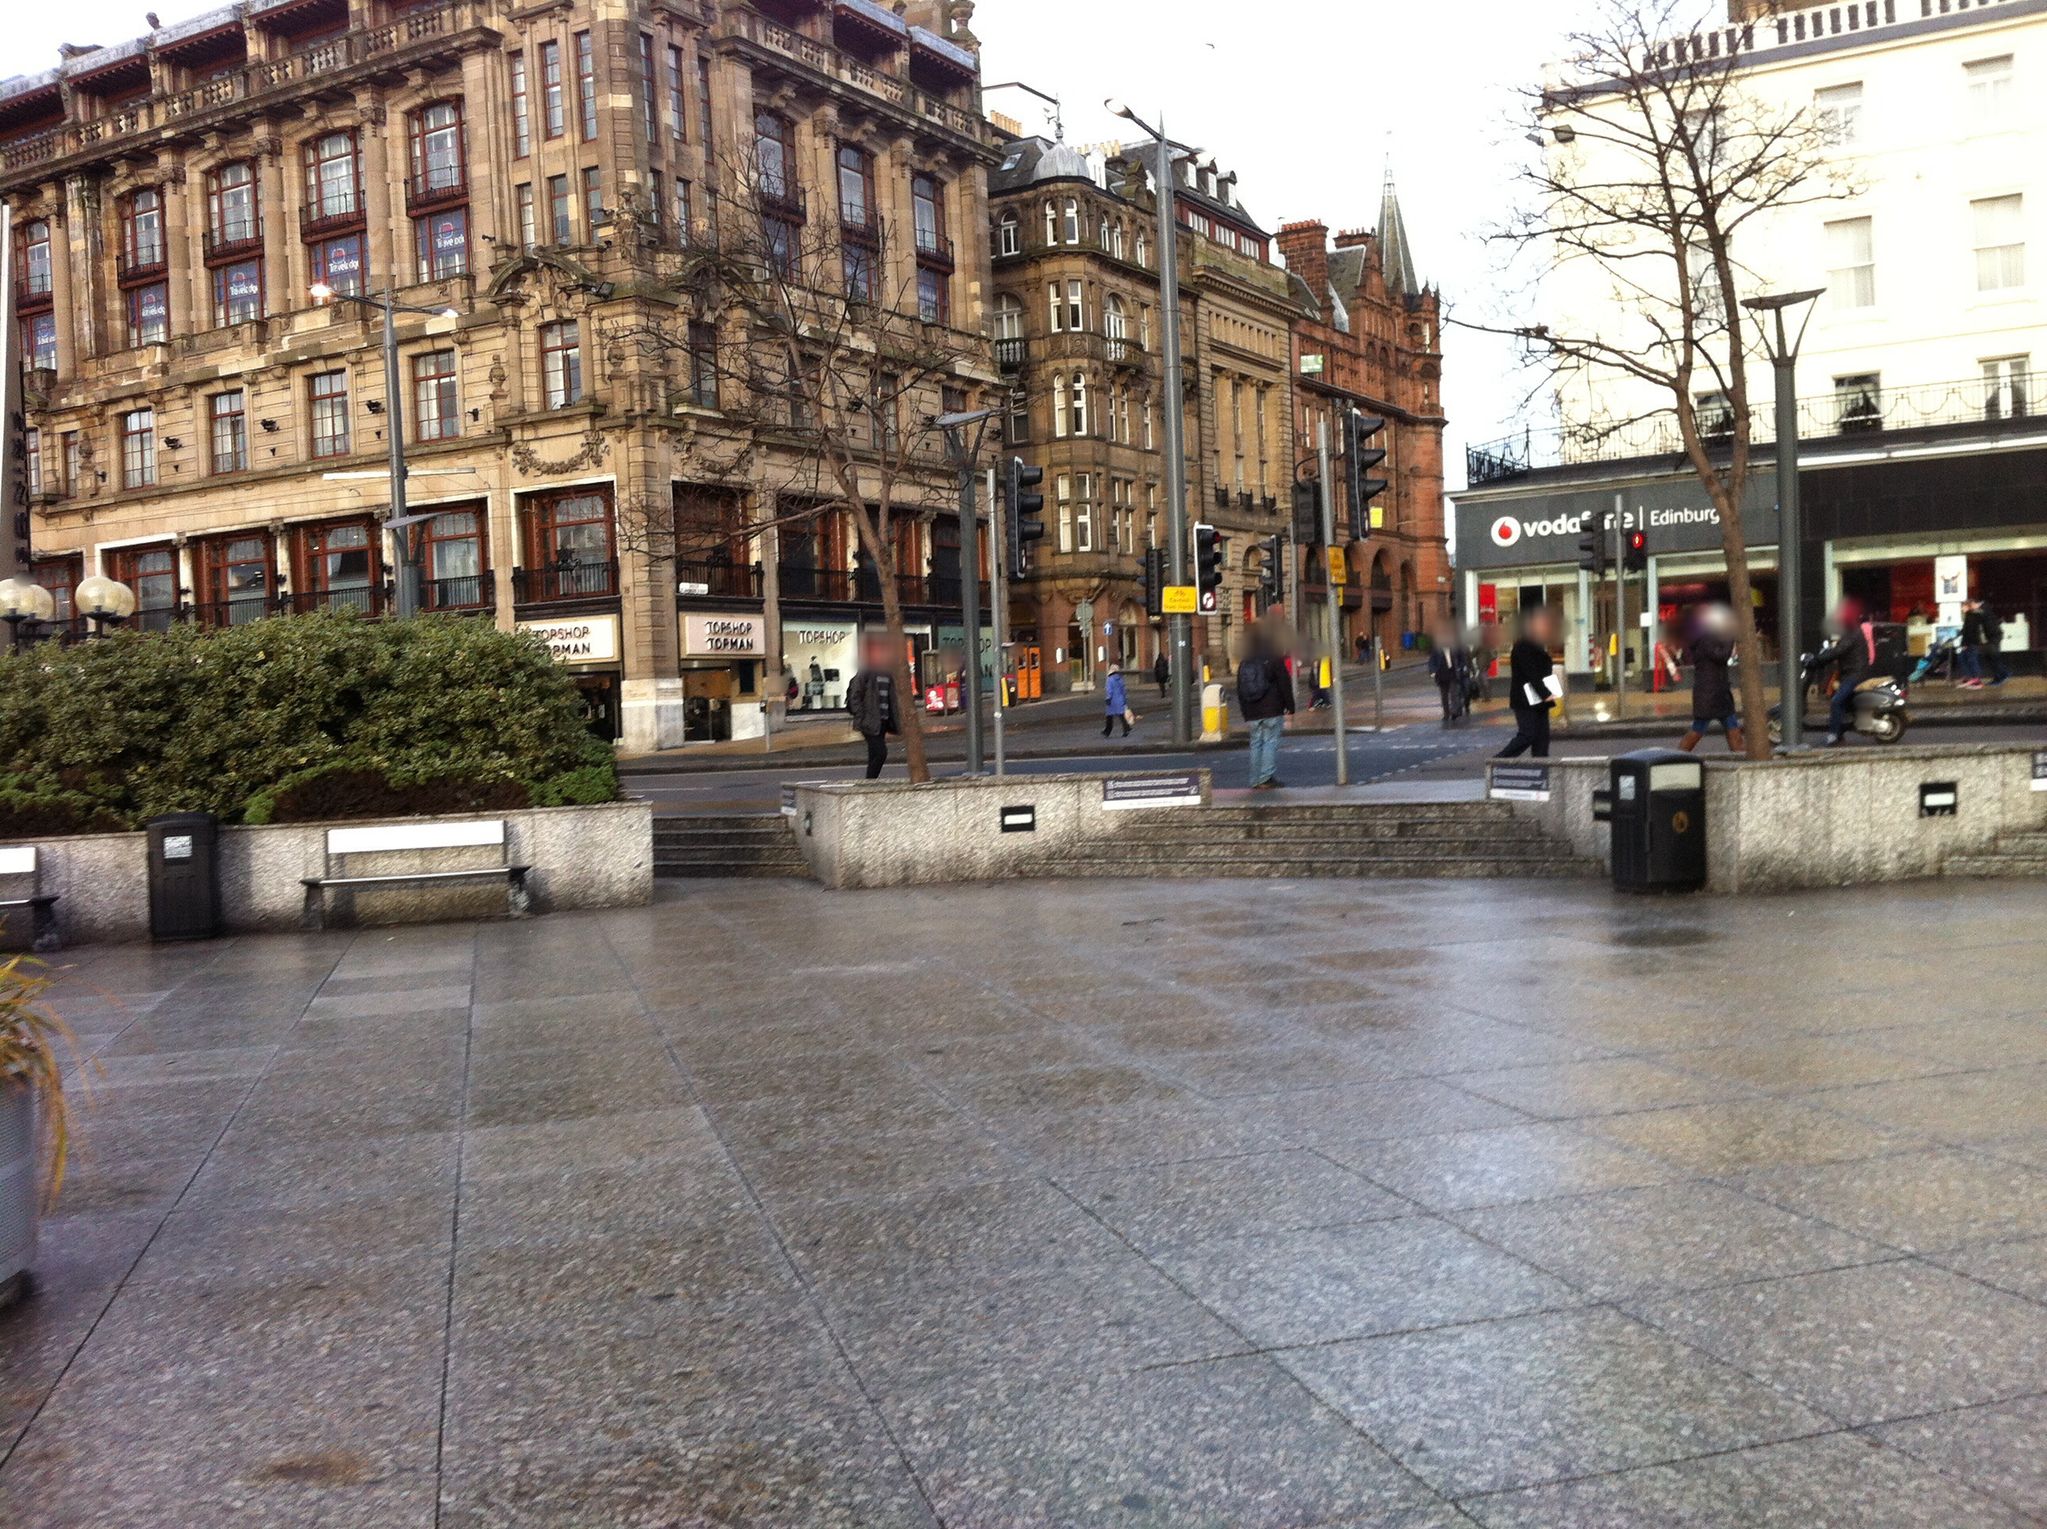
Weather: rainy
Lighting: day
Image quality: good
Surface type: walking surface
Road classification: corridor
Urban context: urban centre
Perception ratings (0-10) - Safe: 7.41, Lively: 9, Beautiful: 8.31, Boring: 2.09, Depressing: 5.85, Wealthy: 9.78